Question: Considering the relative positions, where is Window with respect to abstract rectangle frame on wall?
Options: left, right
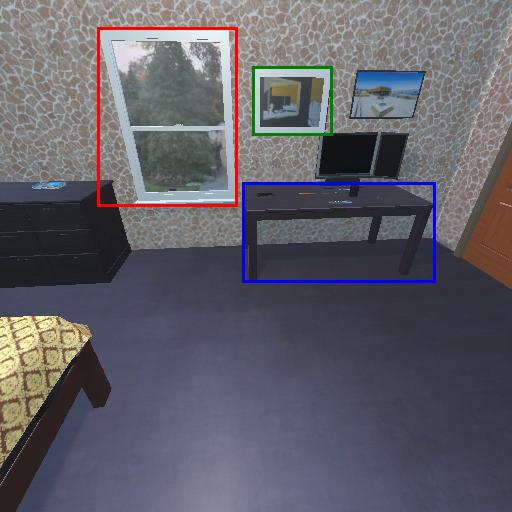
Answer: left